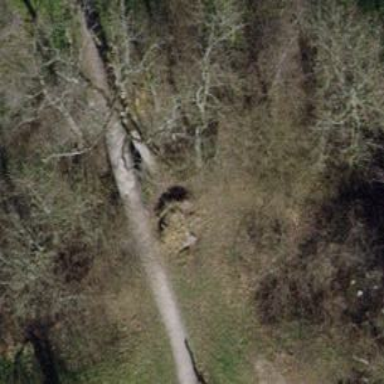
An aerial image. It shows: Path leading to bridge.